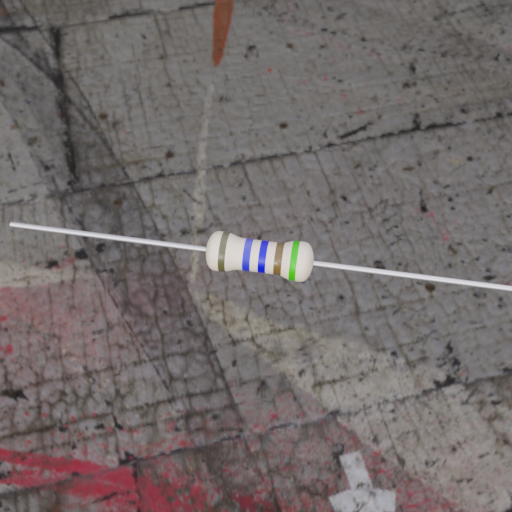
Resistor colour bands (in order): brown, blue, blue, brown, green